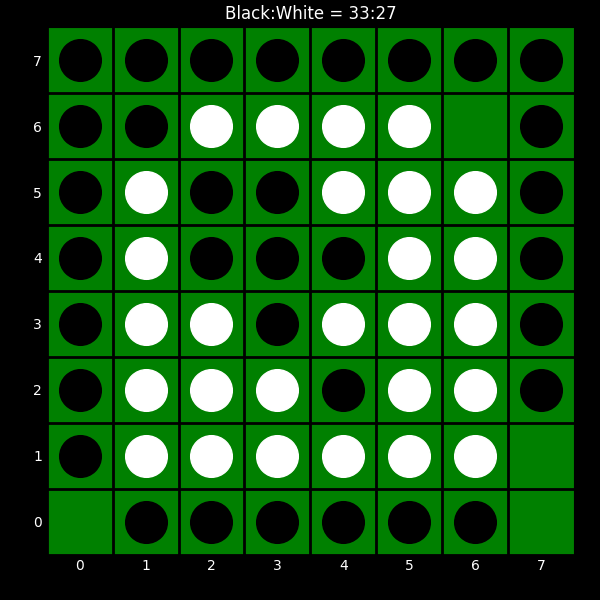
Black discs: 33
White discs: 27